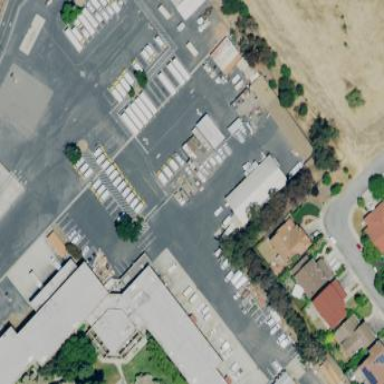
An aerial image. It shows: Industrial area used as bus depot.